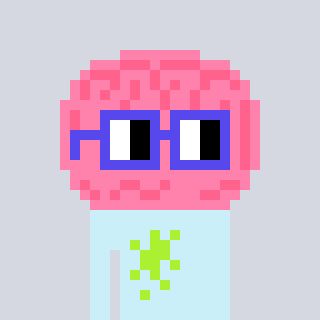
a pixel art character with square blue glasses, a brain-shaped head and a cold-colored body on a cool background